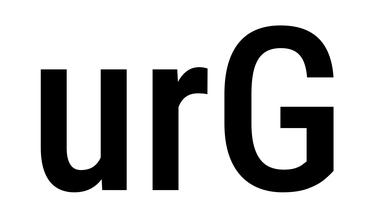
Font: Roboto_Condensed_Medium